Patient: sex F, age 65
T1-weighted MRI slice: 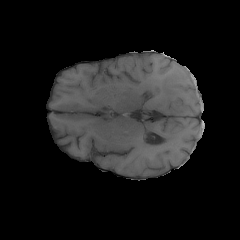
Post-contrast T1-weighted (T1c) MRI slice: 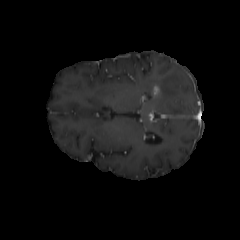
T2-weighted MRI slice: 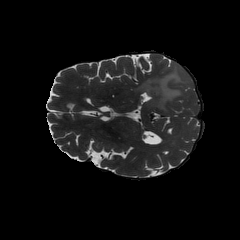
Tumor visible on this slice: yes
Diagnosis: Glioblastoma, IDH-wildtype
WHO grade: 4